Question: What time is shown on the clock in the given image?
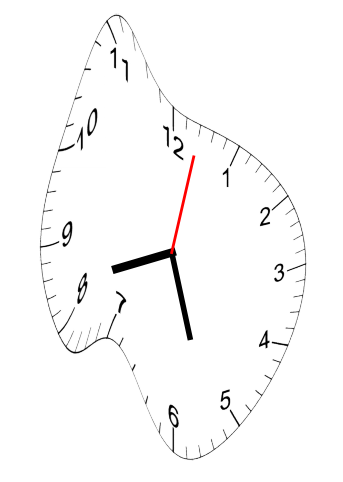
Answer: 08:27:02